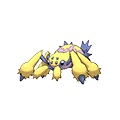
Pok\u00e9mon: galvantula